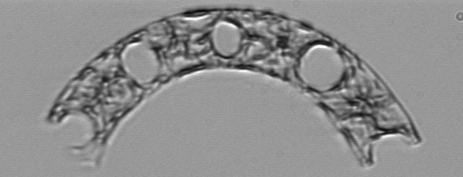
Label: Eucampia